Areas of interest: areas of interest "Kerry Logistics Network"
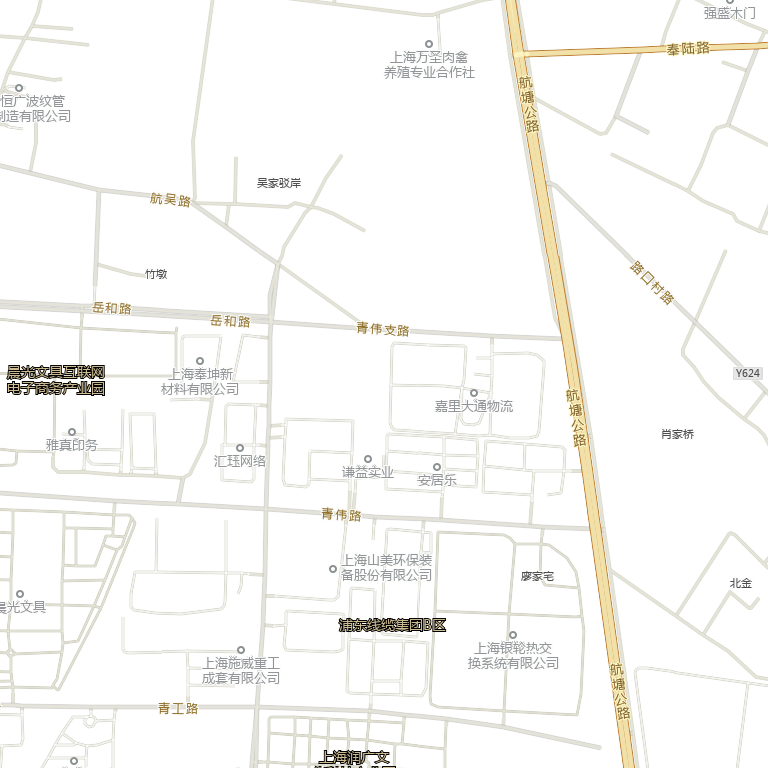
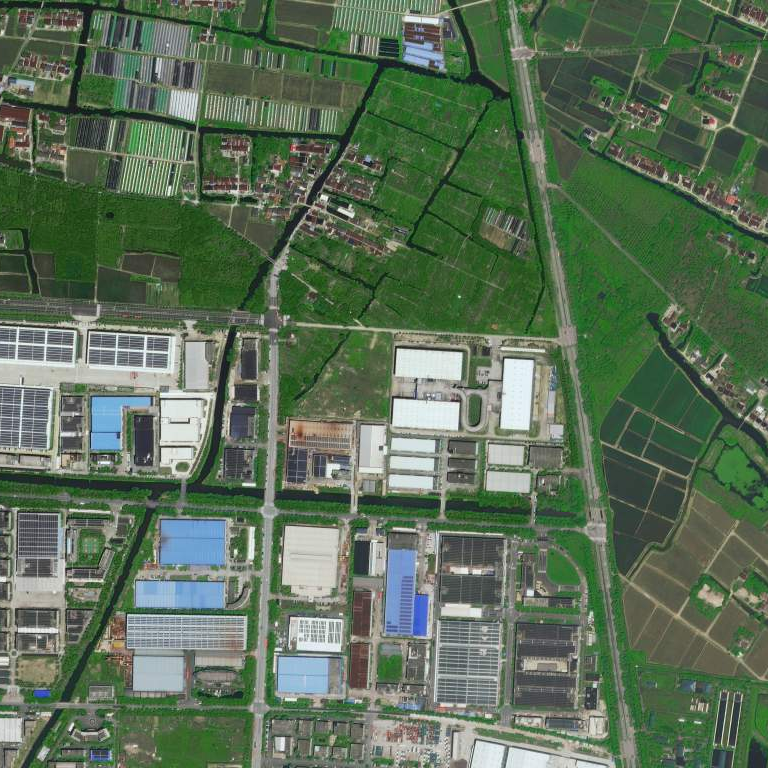